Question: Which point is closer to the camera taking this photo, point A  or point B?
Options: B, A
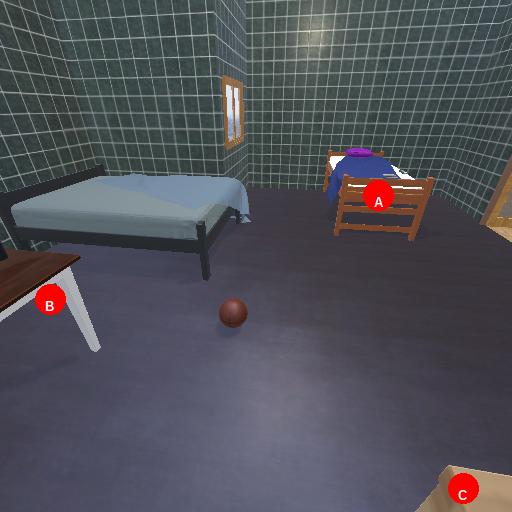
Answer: B